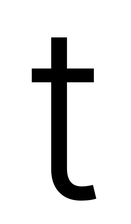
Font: Inter_Light